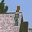
Label: 1